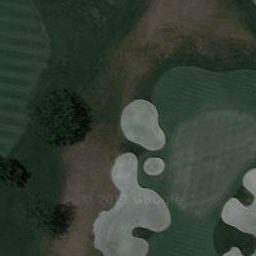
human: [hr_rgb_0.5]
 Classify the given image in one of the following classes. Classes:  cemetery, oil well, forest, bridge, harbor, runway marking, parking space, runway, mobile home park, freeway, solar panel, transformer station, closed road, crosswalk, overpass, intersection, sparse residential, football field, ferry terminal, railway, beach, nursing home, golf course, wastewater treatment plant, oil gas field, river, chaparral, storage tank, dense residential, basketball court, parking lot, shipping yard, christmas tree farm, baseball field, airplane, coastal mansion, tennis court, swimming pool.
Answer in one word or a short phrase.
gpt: golf course